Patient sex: M
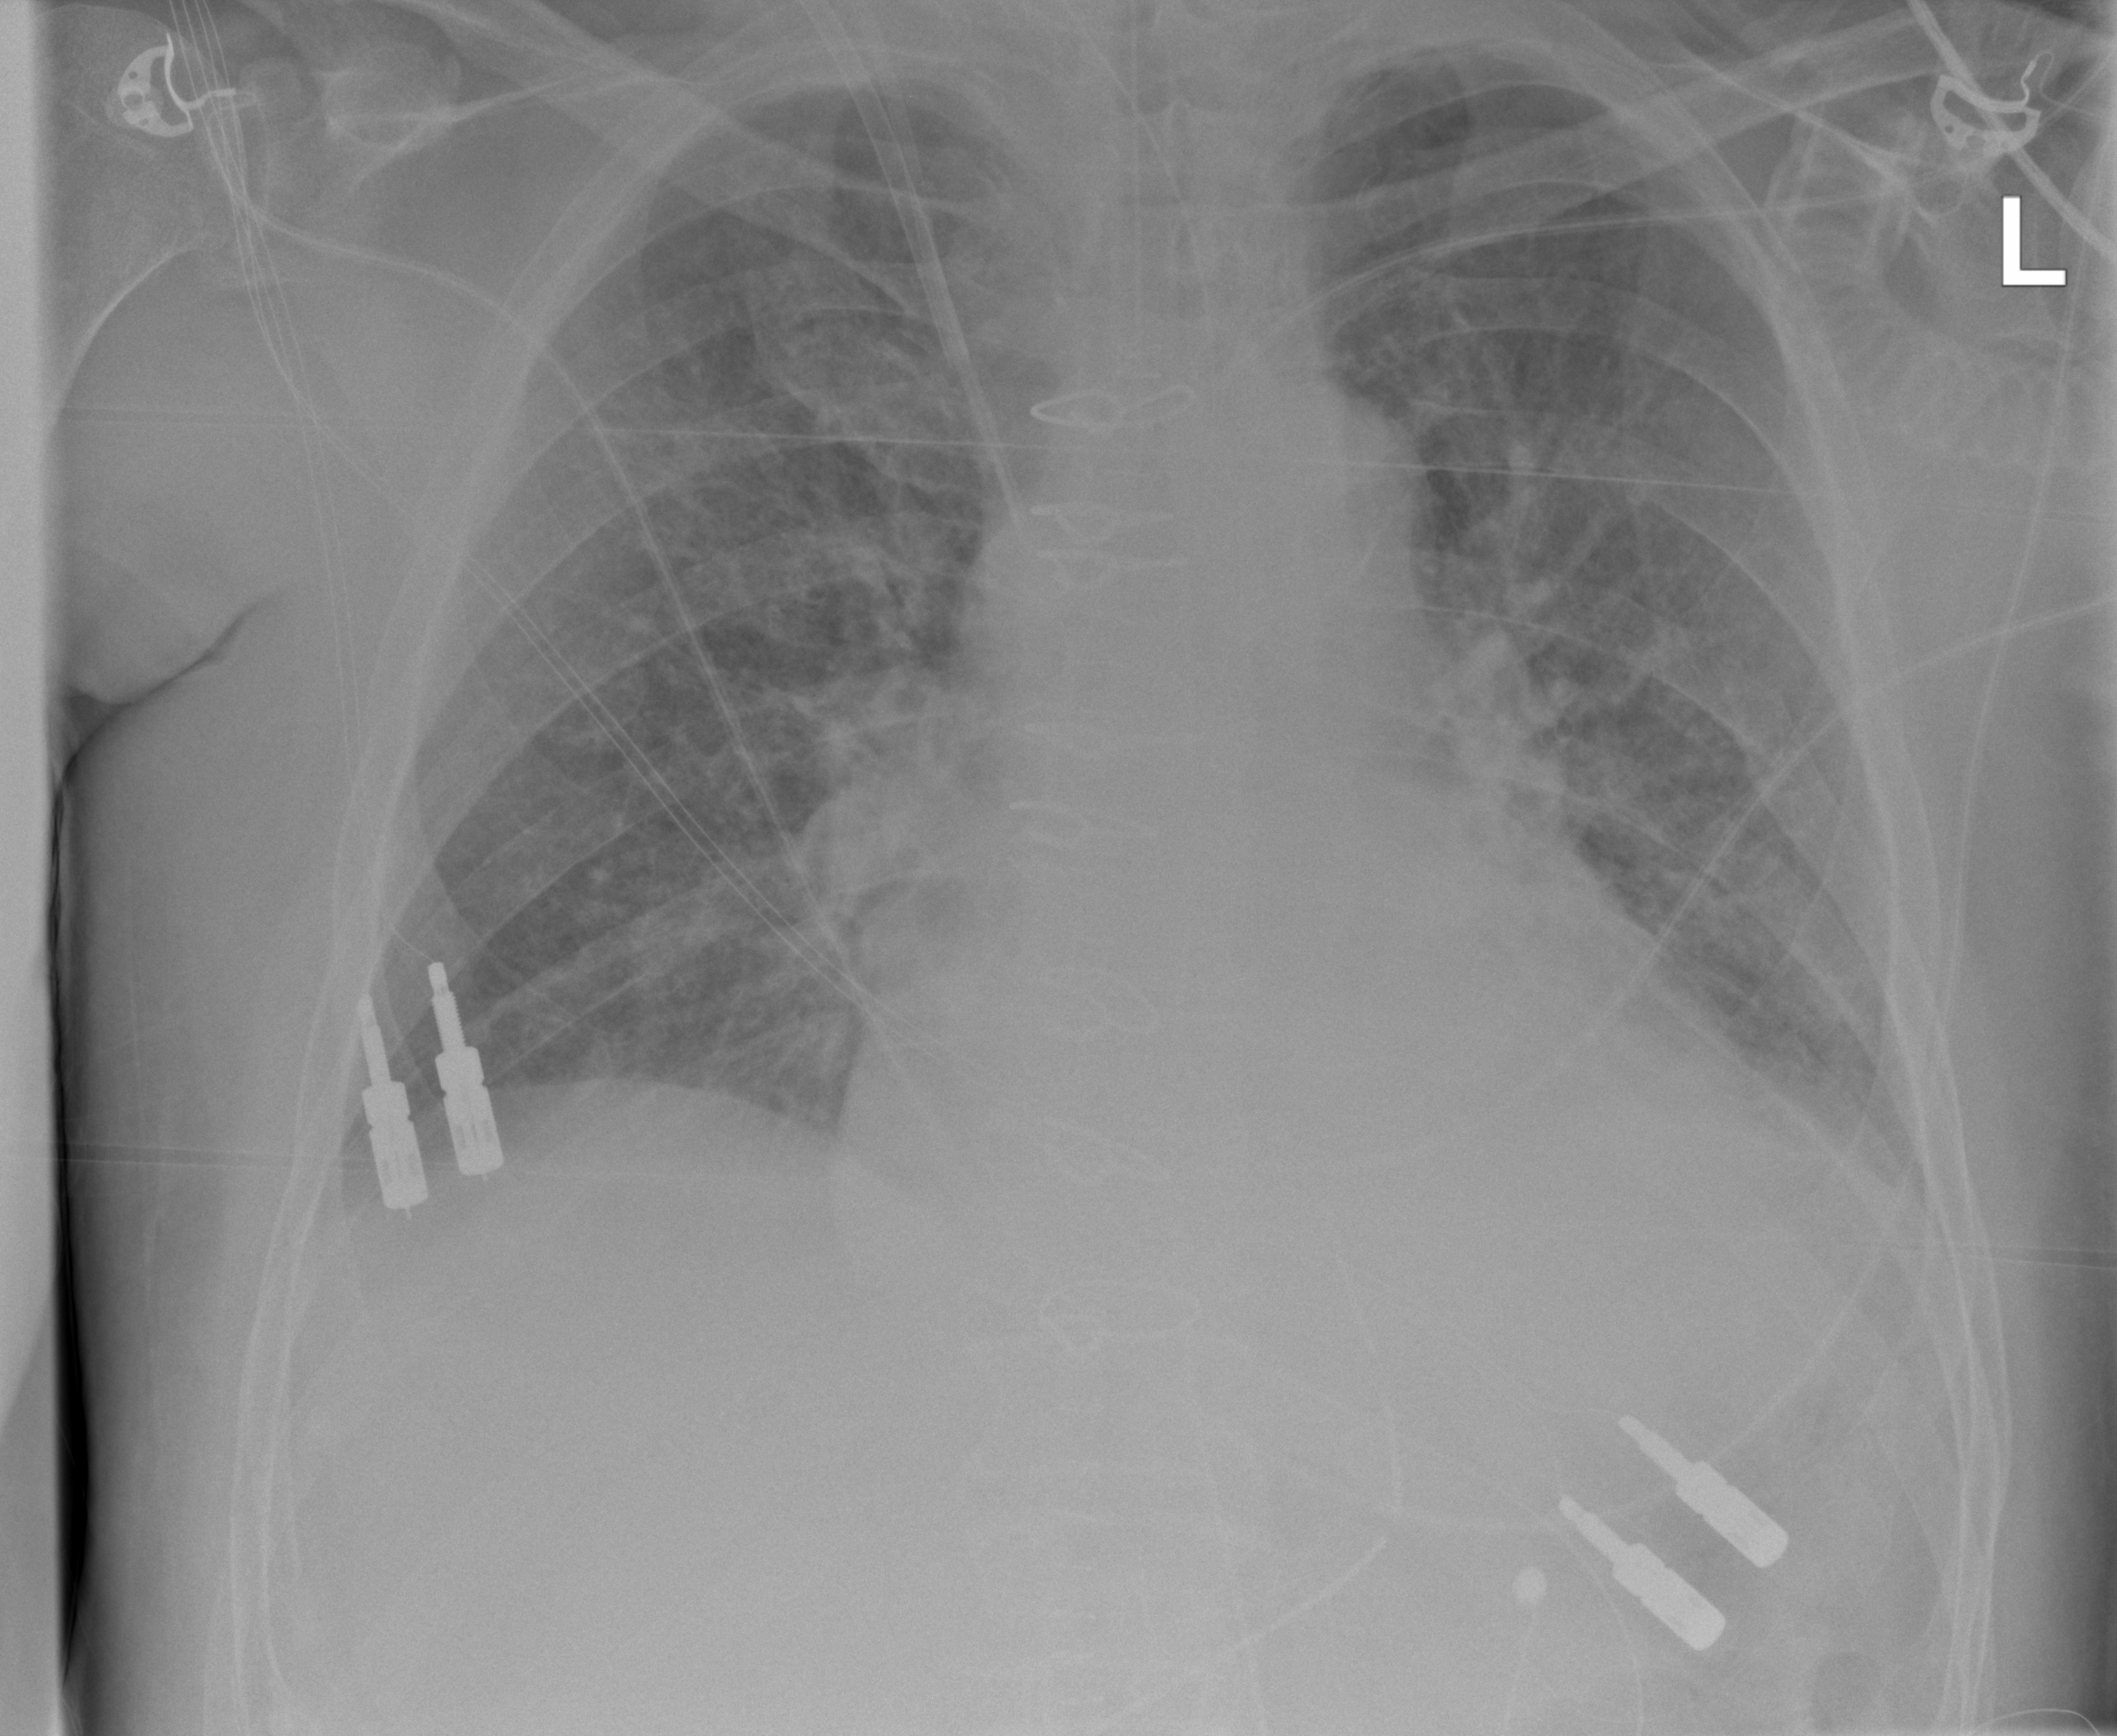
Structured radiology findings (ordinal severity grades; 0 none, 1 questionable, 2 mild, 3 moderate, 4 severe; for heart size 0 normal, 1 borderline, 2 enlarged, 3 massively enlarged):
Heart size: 2
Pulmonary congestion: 2
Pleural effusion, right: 0
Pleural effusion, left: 0
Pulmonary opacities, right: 0
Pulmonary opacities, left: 0
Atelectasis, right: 2
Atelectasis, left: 2